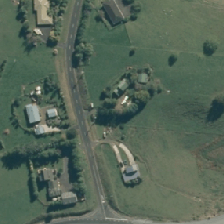
Land cover: urban_build_up